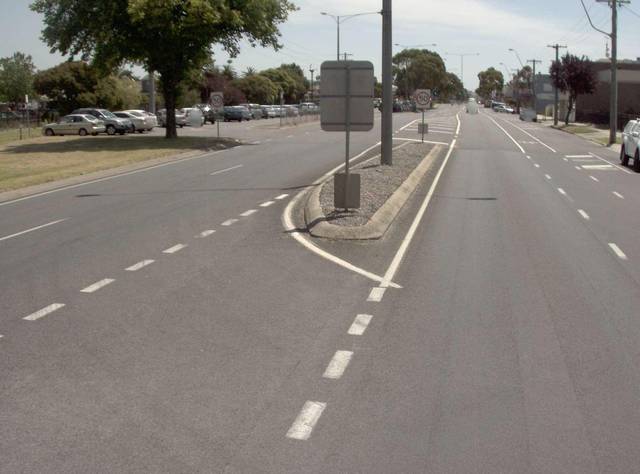
Region: Australia
Coordinates: -38.237, 146.401